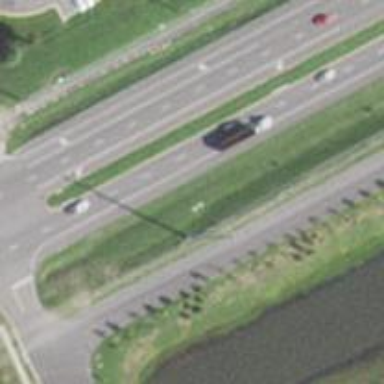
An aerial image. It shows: Asphalt road classified as primary highway with expressway characteristics.